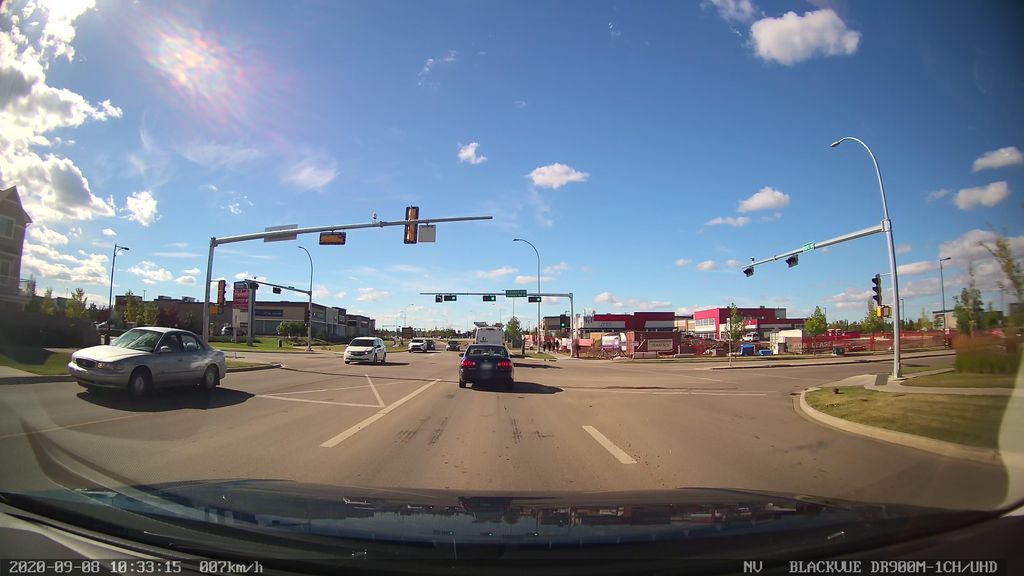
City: edmonton